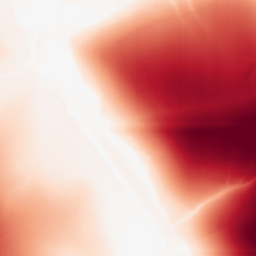
Category: morphological
Decomposition family: rolling_ball
Decomposition parameters: radius: 200
Upsampling method: quadratic
Upsampling parameters: scale: 4
Upsampling scale: 4